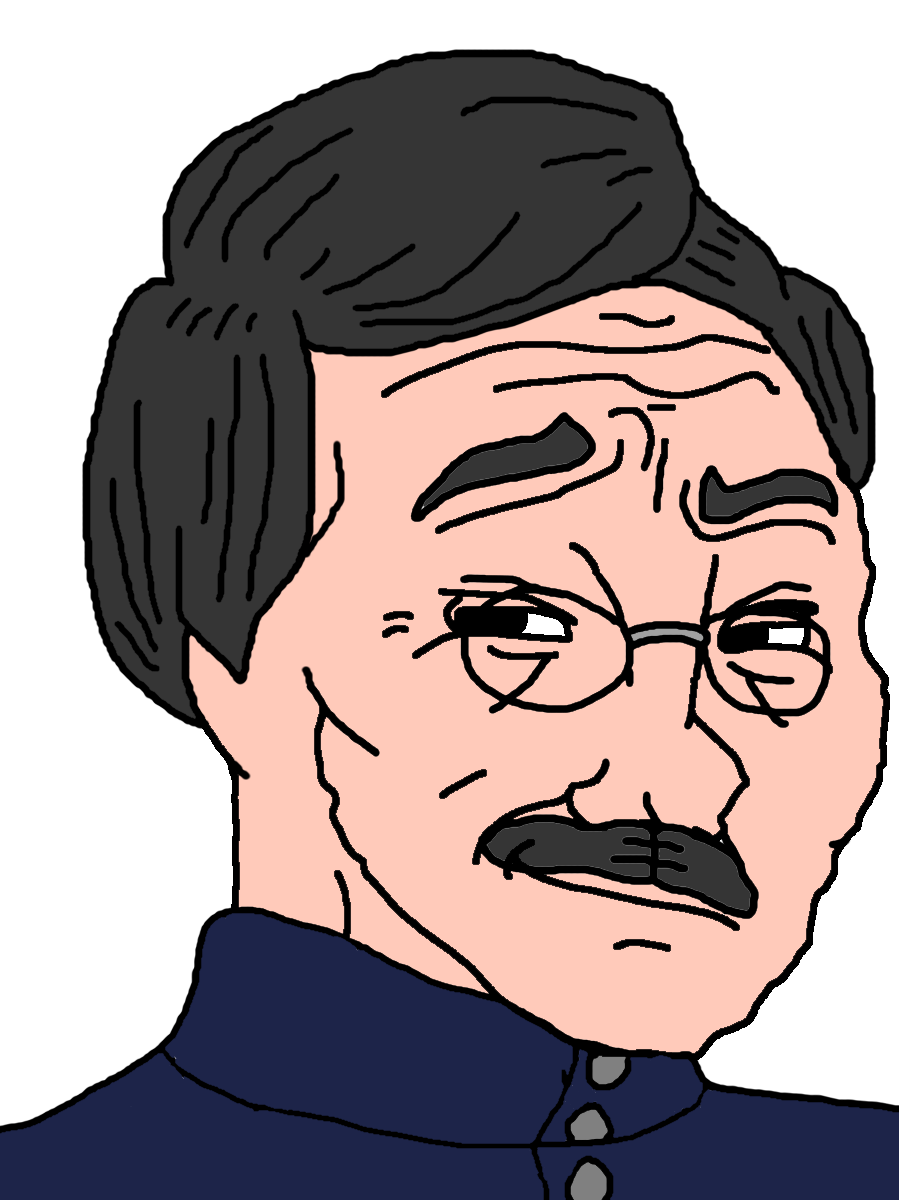
Label: 5_Smugjak